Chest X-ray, PA view. Patient: 32 years old, sex F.
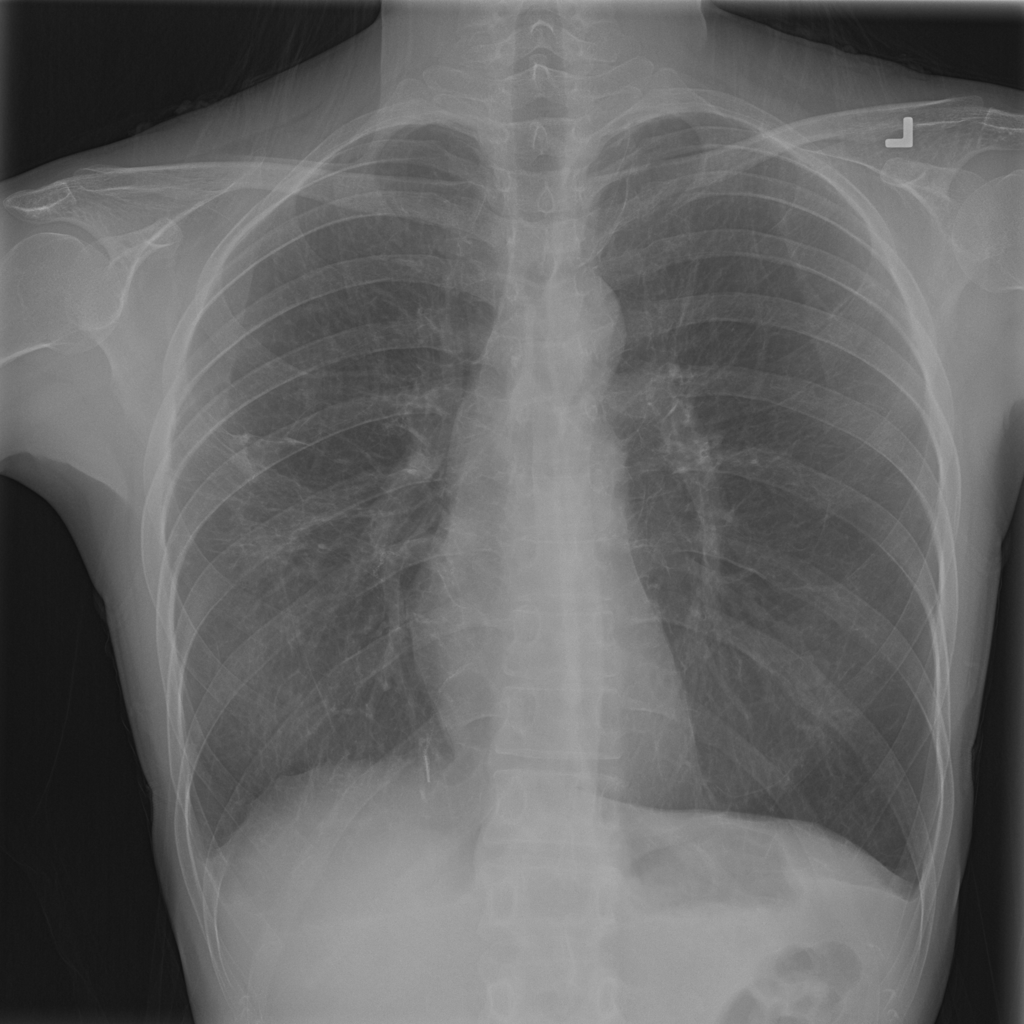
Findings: No Finding